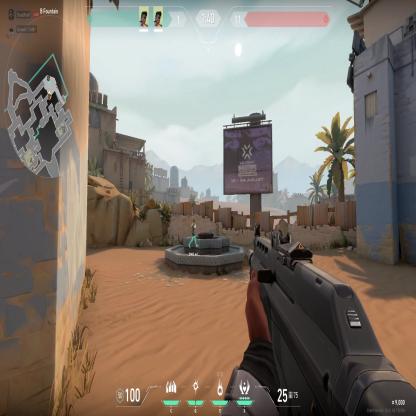
Label: teammate